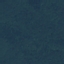
Land use / land cover class: Forest